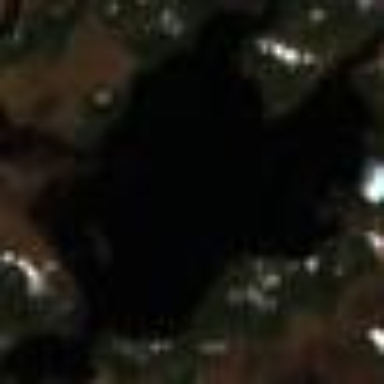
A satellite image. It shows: Picturesque lake surrounded by natural beauty.